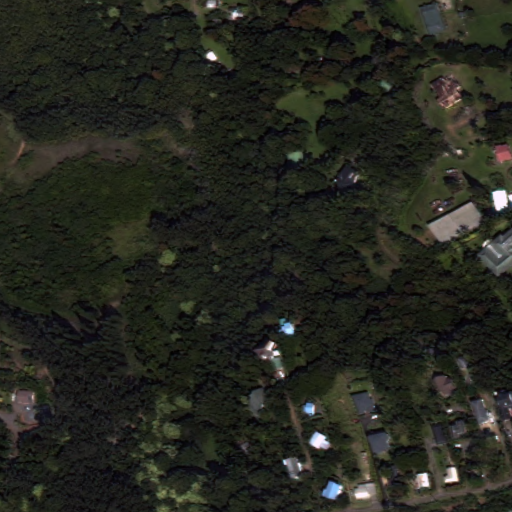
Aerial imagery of valley in Hawaii named ‘Ōhi‘a Gulch containing only unknown